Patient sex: M
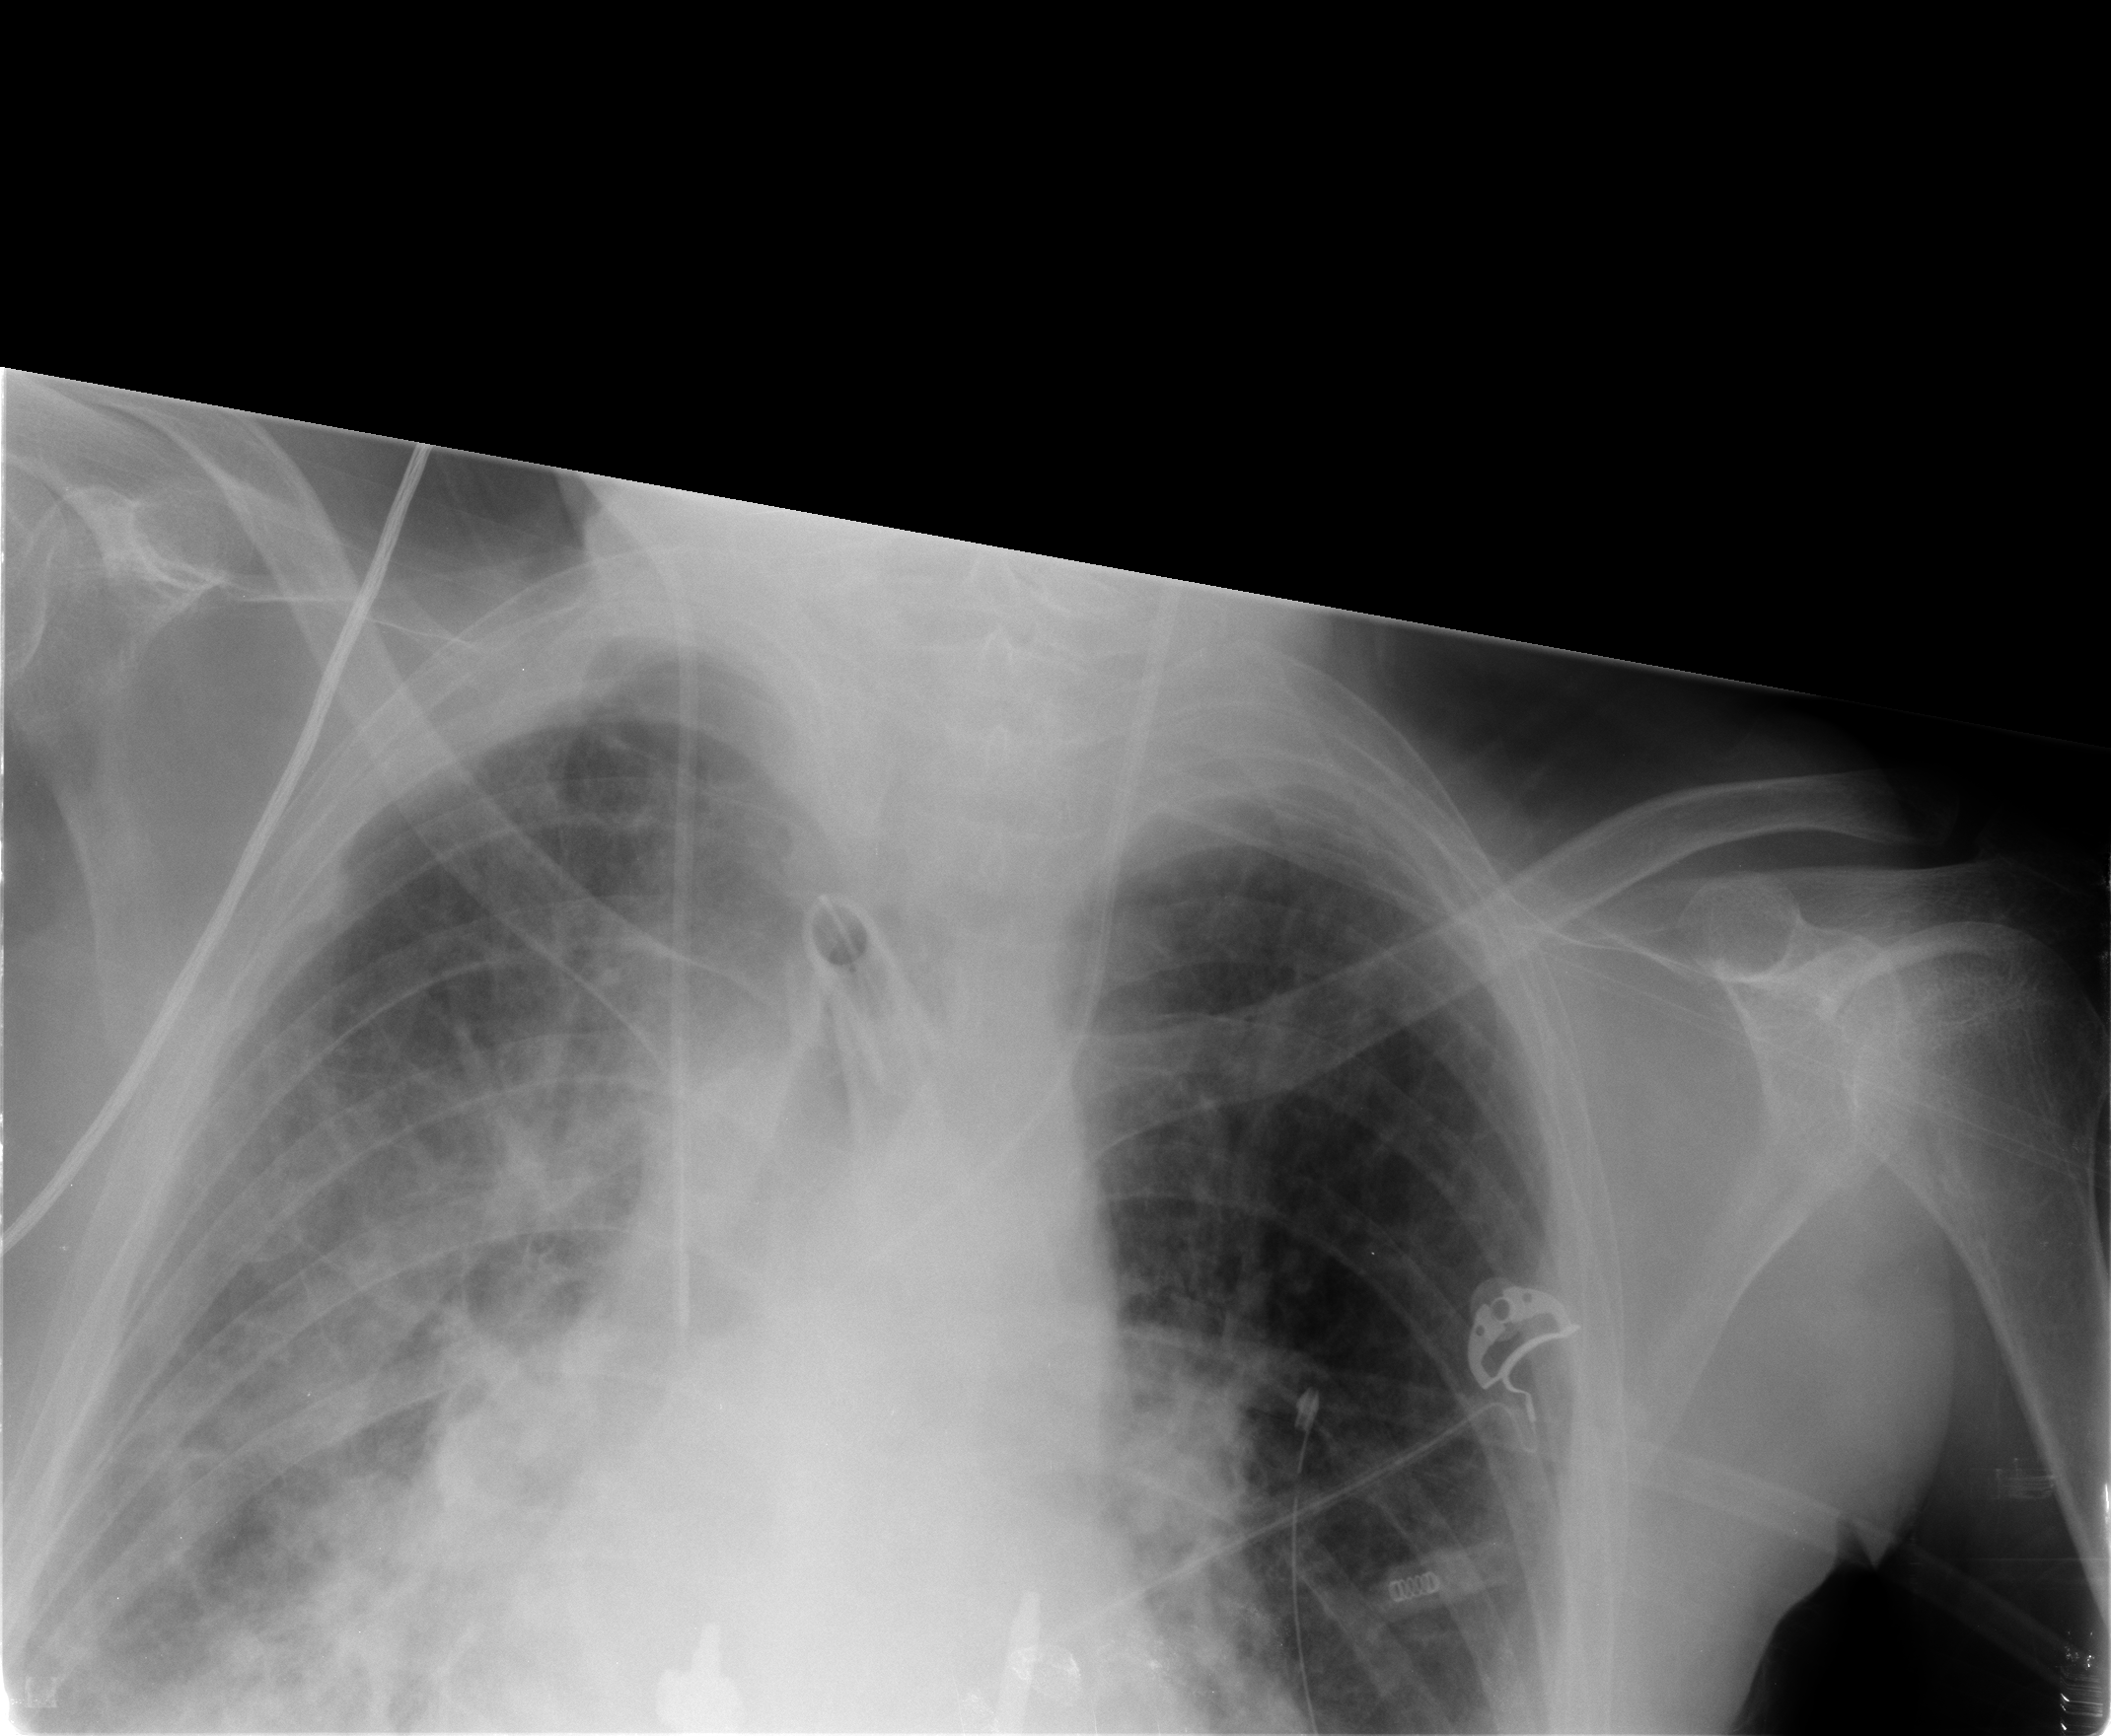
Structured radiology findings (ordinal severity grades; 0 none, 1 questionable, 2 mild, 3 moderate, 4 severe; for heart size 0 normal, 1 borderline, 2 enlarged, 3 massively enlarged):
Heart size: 0
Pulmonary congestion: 0
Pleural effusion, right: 2
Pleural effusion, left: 0
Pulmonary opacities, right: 3
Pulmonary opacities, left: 0
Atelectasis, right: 2
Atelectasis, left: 0